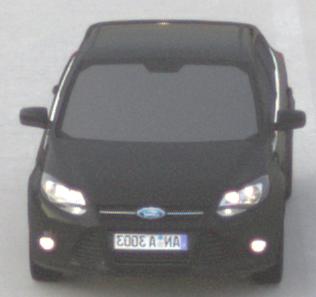
Make: Ford
Model: Focus 1.6 Ti-VCT
Detailed model: Focus (III)
Model produced from: 2011/09
Model produced until: 2014/09
Doors: 5
Color: black
Road condition: dry road
Daytime: sunrise or sunset
Contrast: low contrast